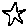
Label: star